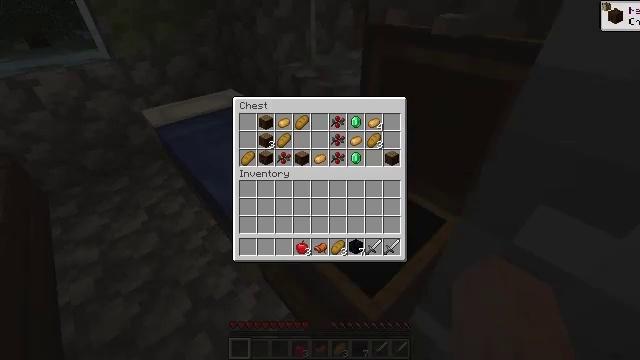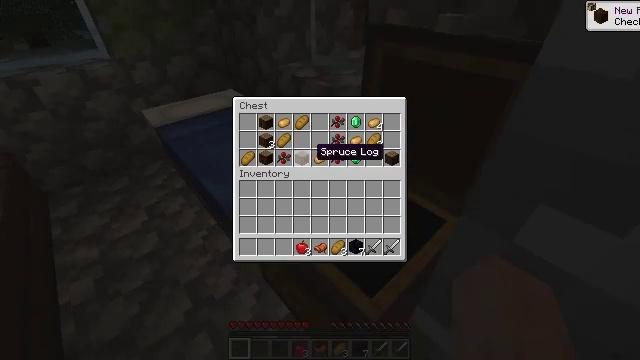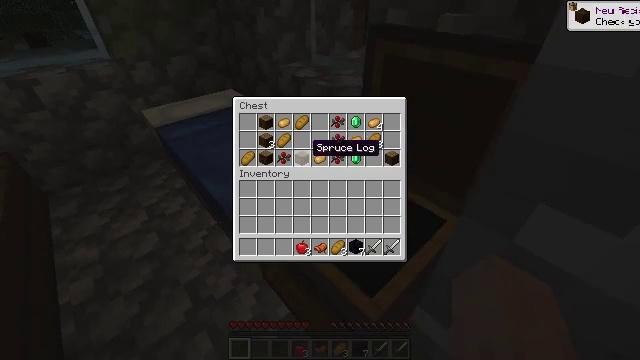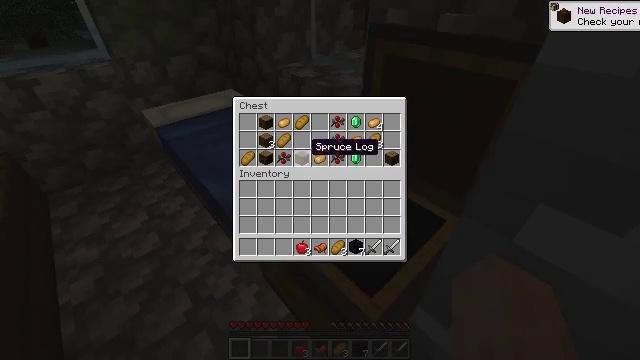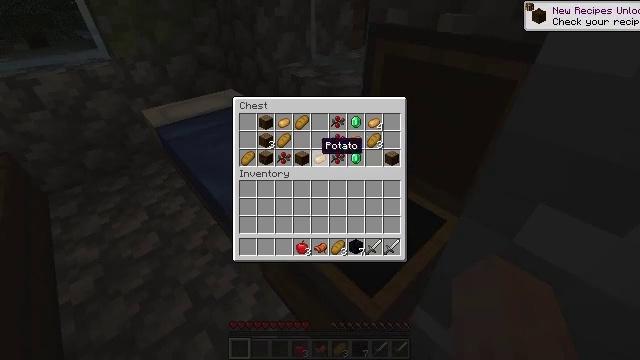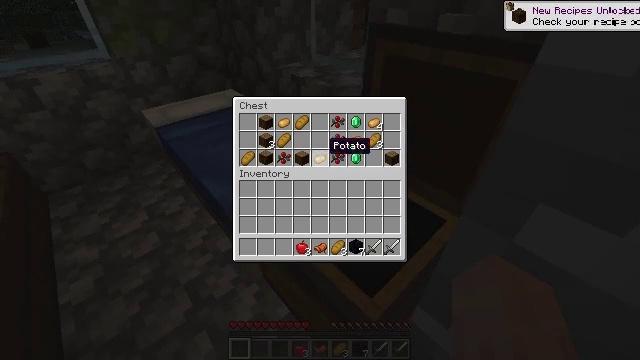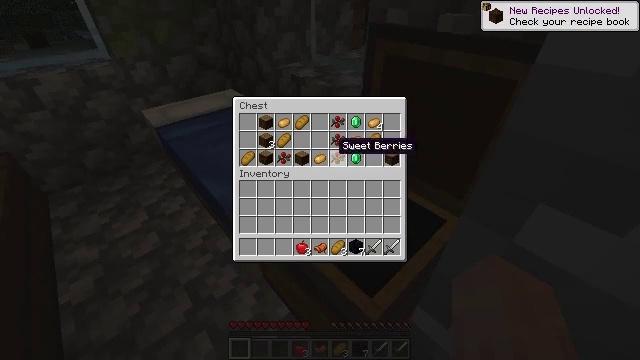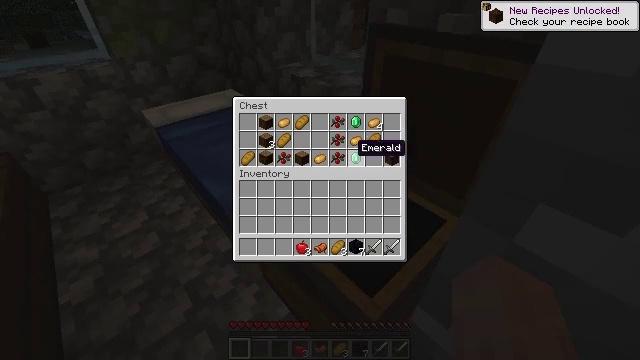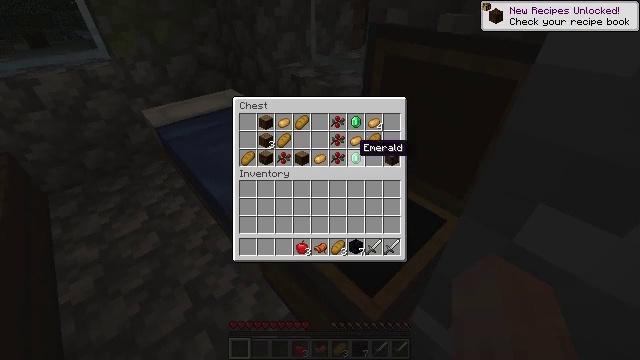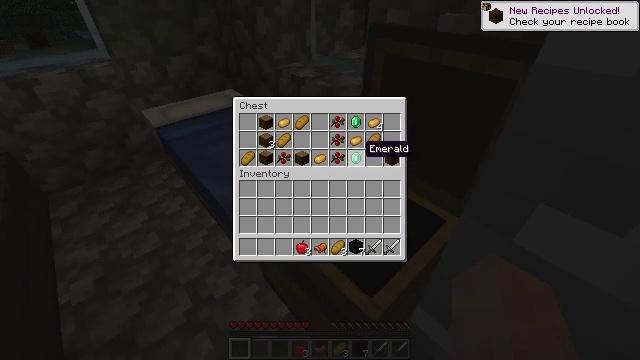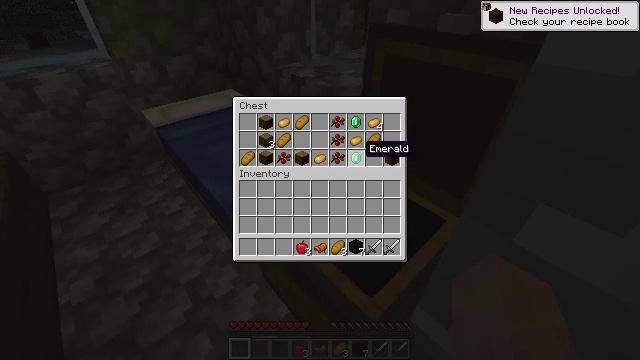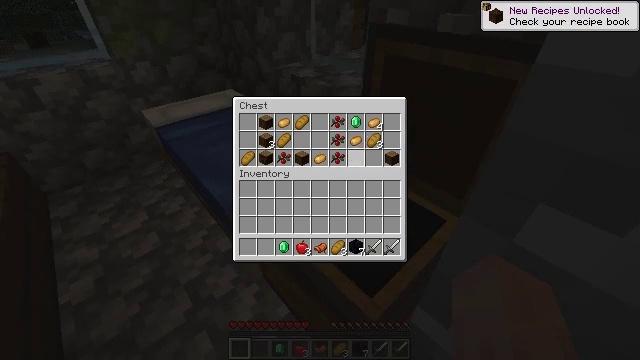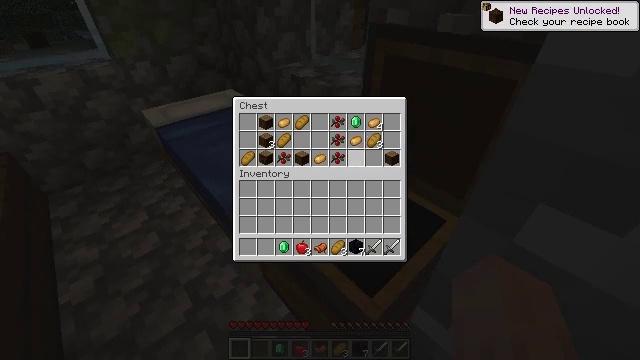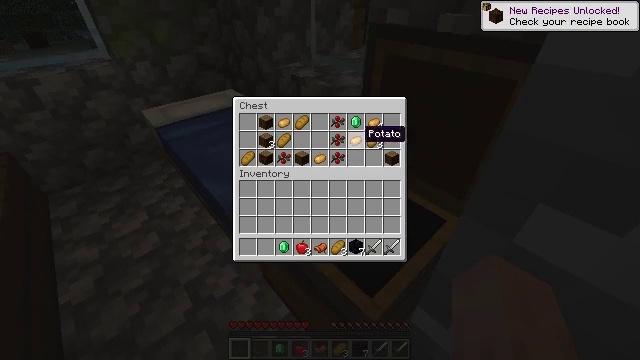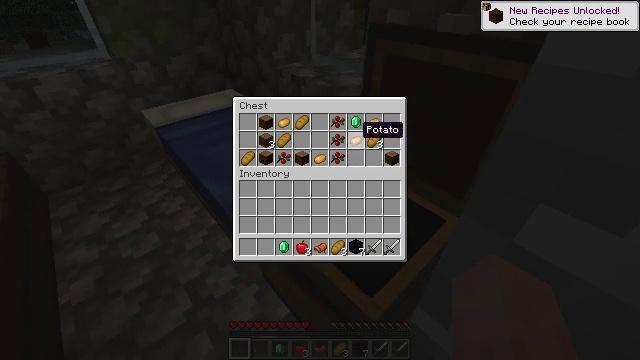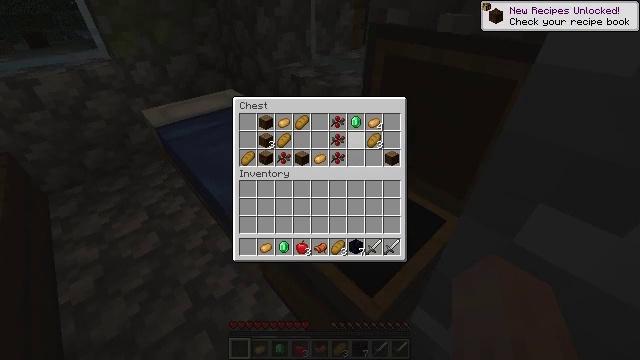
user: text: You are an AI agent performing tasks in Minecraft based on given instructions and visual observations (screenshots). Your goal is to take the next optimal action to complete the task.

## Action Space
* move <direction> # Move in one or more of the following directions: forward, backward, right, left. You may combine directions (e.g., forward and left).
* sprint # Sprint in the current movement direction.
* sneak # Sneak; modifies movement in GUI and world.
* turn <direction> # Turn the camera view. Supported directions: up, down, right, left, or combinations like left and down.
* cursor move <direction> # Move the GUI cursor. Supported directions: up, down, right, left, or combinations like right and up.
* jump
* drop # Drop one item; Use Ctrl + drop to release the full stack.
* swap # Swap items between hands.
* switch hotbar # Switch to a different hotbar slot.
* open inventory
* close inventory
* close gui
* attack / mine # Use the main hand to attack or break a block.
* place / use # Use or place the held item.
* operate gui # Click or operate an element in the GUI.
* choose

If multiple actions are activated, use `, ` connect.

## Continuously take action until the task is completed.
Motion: motion action
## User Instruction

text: Mine the blue bed to pick it up.
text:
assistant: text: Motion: cursor move left and up
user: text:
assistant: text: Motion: sneak
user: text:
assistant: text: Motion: sneak
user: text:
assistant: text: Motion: sneak, cursor move right
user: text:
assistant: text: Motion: sneak, cursor move right
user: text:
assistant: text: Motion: sneak, cursor move right
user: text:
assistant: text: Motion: sneak, cursor move right
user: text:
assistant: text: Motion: sneak
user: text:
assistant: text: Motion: sneak
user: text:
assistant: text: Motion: sneak
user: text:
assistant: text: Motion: sneak, operate gui
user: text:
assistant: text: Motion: sneak, operate gui
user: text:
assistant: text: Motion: sneak, cursor move up
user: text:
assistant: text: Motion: sneak
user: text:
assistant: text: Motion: sneak, operate gui
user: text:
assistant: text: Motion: sneak, operate gui
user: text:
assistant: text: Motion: sneak
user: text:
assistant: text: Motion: sneak
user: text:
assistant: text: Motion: sneak, cursor move right, operate gui
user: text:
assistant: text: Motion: sneak, operate gui
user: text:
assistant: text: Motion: sneak
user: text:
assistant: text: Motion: sneak, operate gui
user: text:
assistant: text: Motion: sneak, operate gui
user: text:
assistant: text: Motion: sneak, cursor move up
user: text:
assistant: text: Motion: sneak
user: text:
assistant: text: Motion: sneak, operate gui
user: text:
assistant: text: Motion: sneak, operate gui
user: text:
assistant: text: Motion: sneak
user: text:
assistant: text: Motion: sneak, operate gui
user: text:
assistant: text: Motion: sneak, operate gui